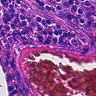
Metastatic tissue present: no